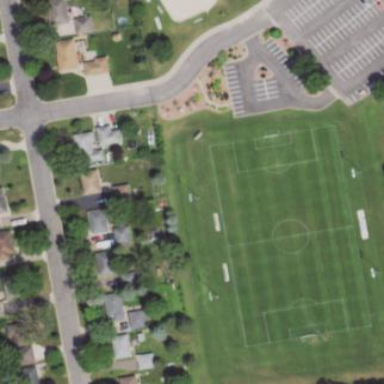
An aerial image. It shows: Soccer pitch for leisureland activities.